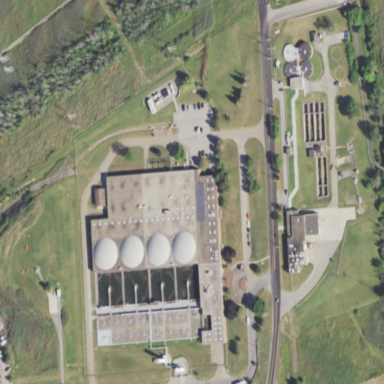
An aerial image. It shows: View of wastewater plant.